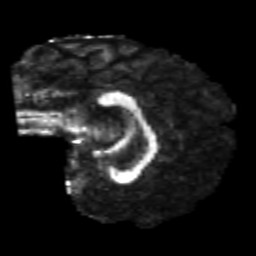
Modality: FA
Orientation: sagittal
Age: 23
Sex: female
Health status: healthy
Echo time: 0.074 s